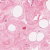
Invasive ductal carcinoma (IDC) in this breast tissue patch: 0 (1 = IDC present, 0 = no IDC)